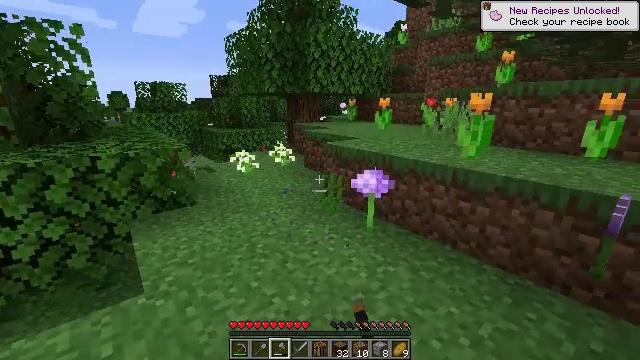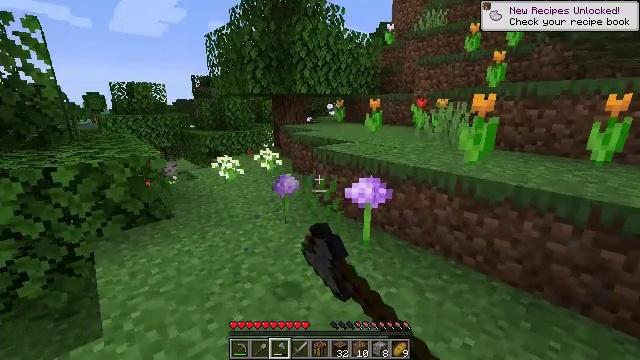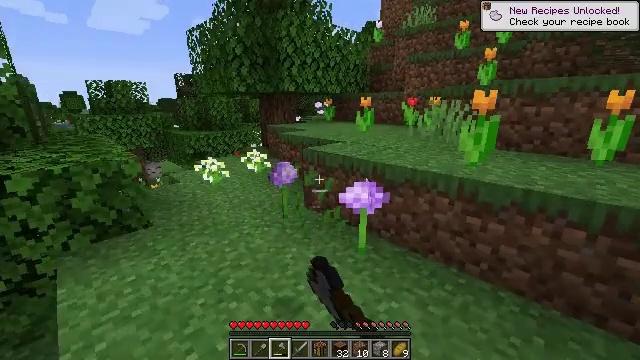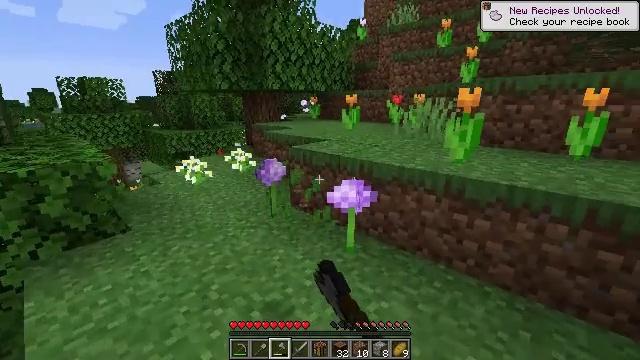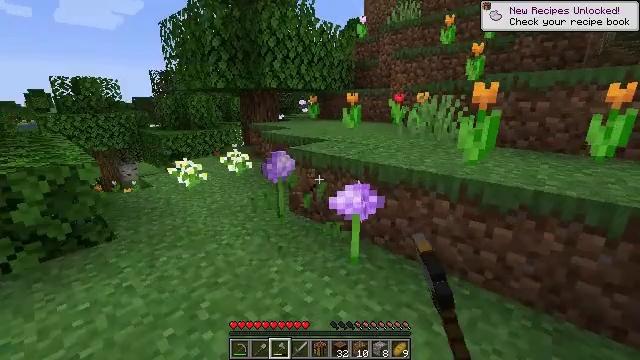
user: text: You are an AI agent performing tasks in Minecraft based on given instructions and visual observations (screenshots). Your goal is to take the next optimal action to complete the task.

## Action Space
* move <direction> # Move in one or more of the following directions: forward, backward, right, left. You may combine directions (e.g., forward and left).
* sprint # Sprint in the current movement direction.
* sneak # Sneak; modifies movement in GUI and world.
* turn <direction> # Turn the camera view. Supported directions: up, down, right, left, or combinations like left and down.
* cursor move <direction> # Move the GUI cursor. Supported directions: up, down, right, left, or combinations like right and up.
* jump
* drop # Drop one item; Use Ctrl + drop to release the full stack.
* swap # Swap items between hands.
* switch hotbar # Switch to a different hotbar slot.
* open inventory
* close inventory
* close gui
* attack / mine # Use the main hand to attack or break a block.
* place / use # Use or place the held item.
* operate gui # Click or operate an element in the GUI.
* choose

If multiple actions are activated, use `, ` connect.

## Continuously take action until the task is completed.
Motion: motion action
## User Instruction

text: Pick the red tulip from the ground.
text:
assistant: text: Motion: move forward, turn right, attack / mine
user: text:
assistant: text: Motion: move forward, turn right, attack / mine
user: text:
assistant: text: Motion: move forward, turn right, attack / mine
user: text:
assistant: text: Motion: move forward, attack / mine
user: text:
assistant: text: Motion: attack / mine